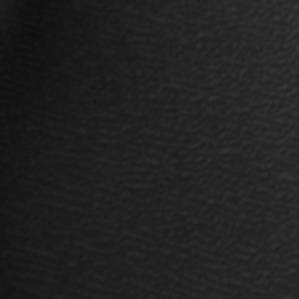
Label: frost